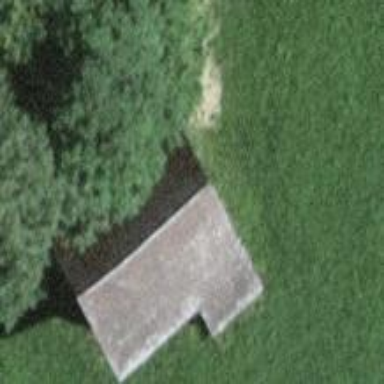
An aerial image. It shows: Barn.